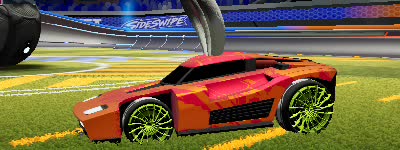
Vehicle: breakout